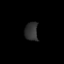
Tissue: prostate
Cell type: B cells
Senescence score: 0.7163
Nuclear area (px): 233
Mean DAPI intensity: 50.03